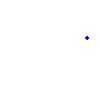
Particle: kaon